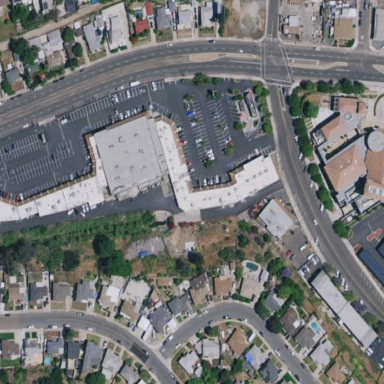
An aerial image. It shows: Retail building categorized as commercial.